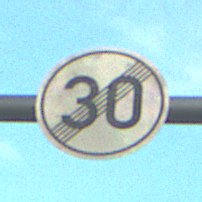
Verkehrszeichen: EndeGeschwindigkeit30
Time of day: SunriseSunset
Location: Outdoor (Nature)
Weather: PartlyCloudy
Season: NotSpecified
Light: Natural